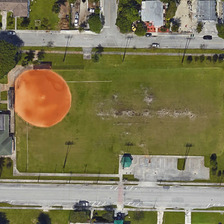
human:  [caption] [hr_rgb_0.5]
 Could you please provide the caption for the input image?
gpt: the baseball field consists of a large lawn .

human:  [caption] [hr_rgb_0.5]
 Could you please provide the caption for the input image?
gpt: a rectangular piece of green grass .

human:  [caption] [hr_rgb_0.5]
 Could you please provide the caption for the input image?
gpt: the baseball field field is surrounded by lush trees and buildings .

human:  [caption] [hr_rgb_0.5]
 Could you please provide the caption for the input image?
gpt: the grass is yellow with dark green trees around .

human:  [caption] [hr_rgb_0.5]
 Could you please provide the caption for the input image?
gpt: the baseball field field is surrounded by lush trees and buildings .